Question: Is there anyone knows how to extend the 'set_relation()' ?
Here is the idea, base on the example of Grocery Crud employee and offices table
'''
$crud->set_relation('officeCode','offices','city');
'''
the code output will show all city in dropdown, but I want to extent the 'set_relation()' to filter all city by state to show in dropdown?
for example I want to show all city of Arizona state in dropdown, Does anyone done this before using grocery crud?
reference example:
<URL>
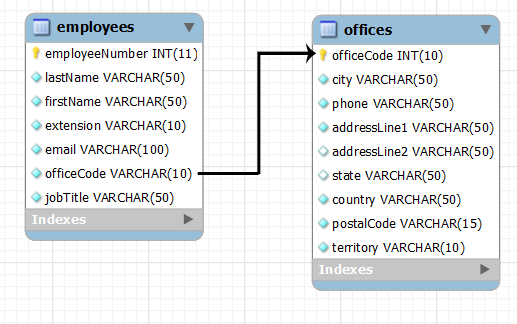
Answer: I think you need this:
'''
function employees_management()
{
$crud = new grocery_CRUD();
$crud->set_theme('datatables');
$crud->set_table('employees');
// add this line
$crud->callback_edit_field('officeCode',array($this,'_call_back_offices'));
$crud->callback_add_field('officeCode',array($this,'_call_back_offices'));
$crud->display_as('officeCode','Office City');
$crud->set_subject('Employee');
$crud->set_relation('officeCode','offices','city');
$output = $crud->render();
$this->_example_output($output);
}
function _call_back_offices()
{
$this->load->model('user_model'); // your model
$data = $this->user_model->getYou('offices','officeCode, city', "state = '".$this->session->userdata('state')."'"); // iam using session here
$hasil ='<select name="officeCode">';
foreach($data as $x)
{
$hasil .='<option value="'.$x->officeCode.'">'.$x->city.'</option>';
}
return $hasil.'</select>';
}
example user_model code:
function getYou($tabel,$field = '*', $cond ='')
{
$this->db->select($field);
$this->db->from($tabel);
if(!empty($cond)) $this->db->where($cond);
return $this->db->get()->result();
}
'''